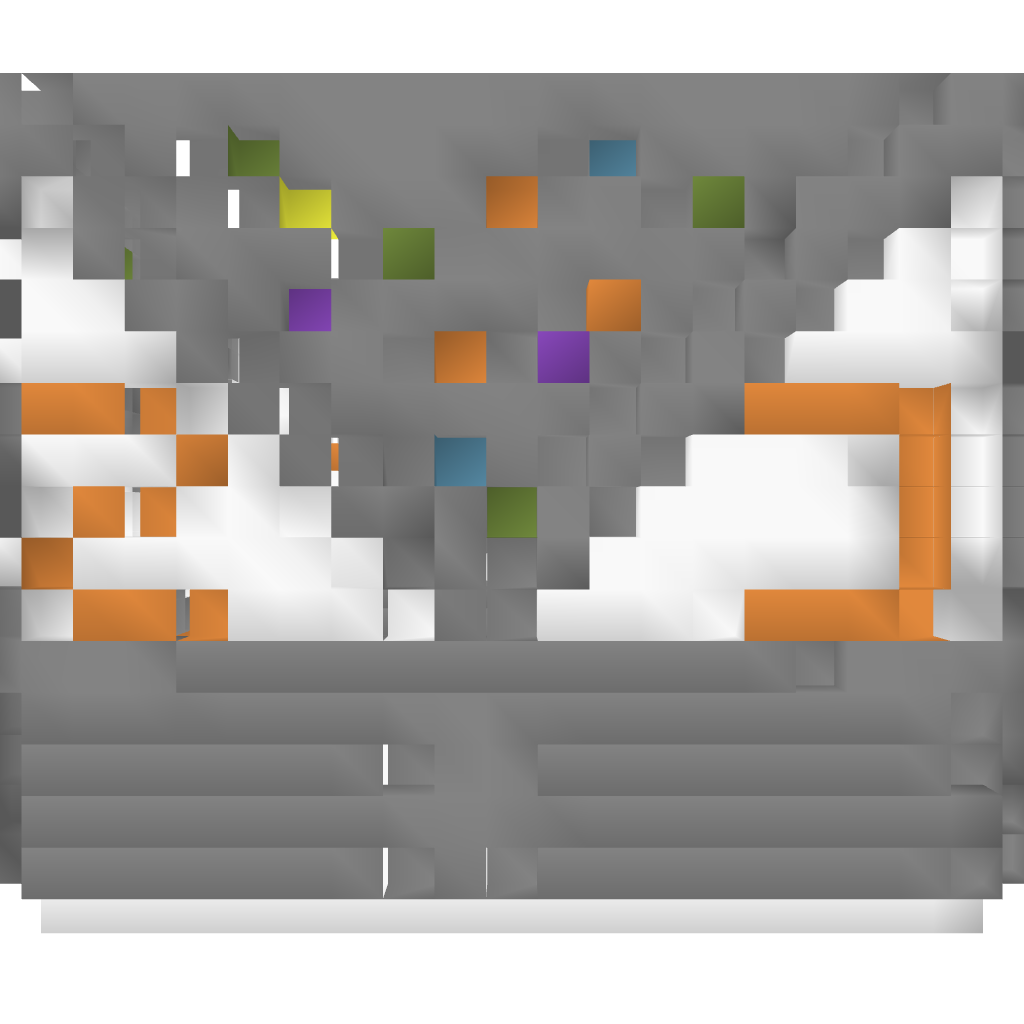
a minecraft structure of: Fixed Color Shuffle bad low quality